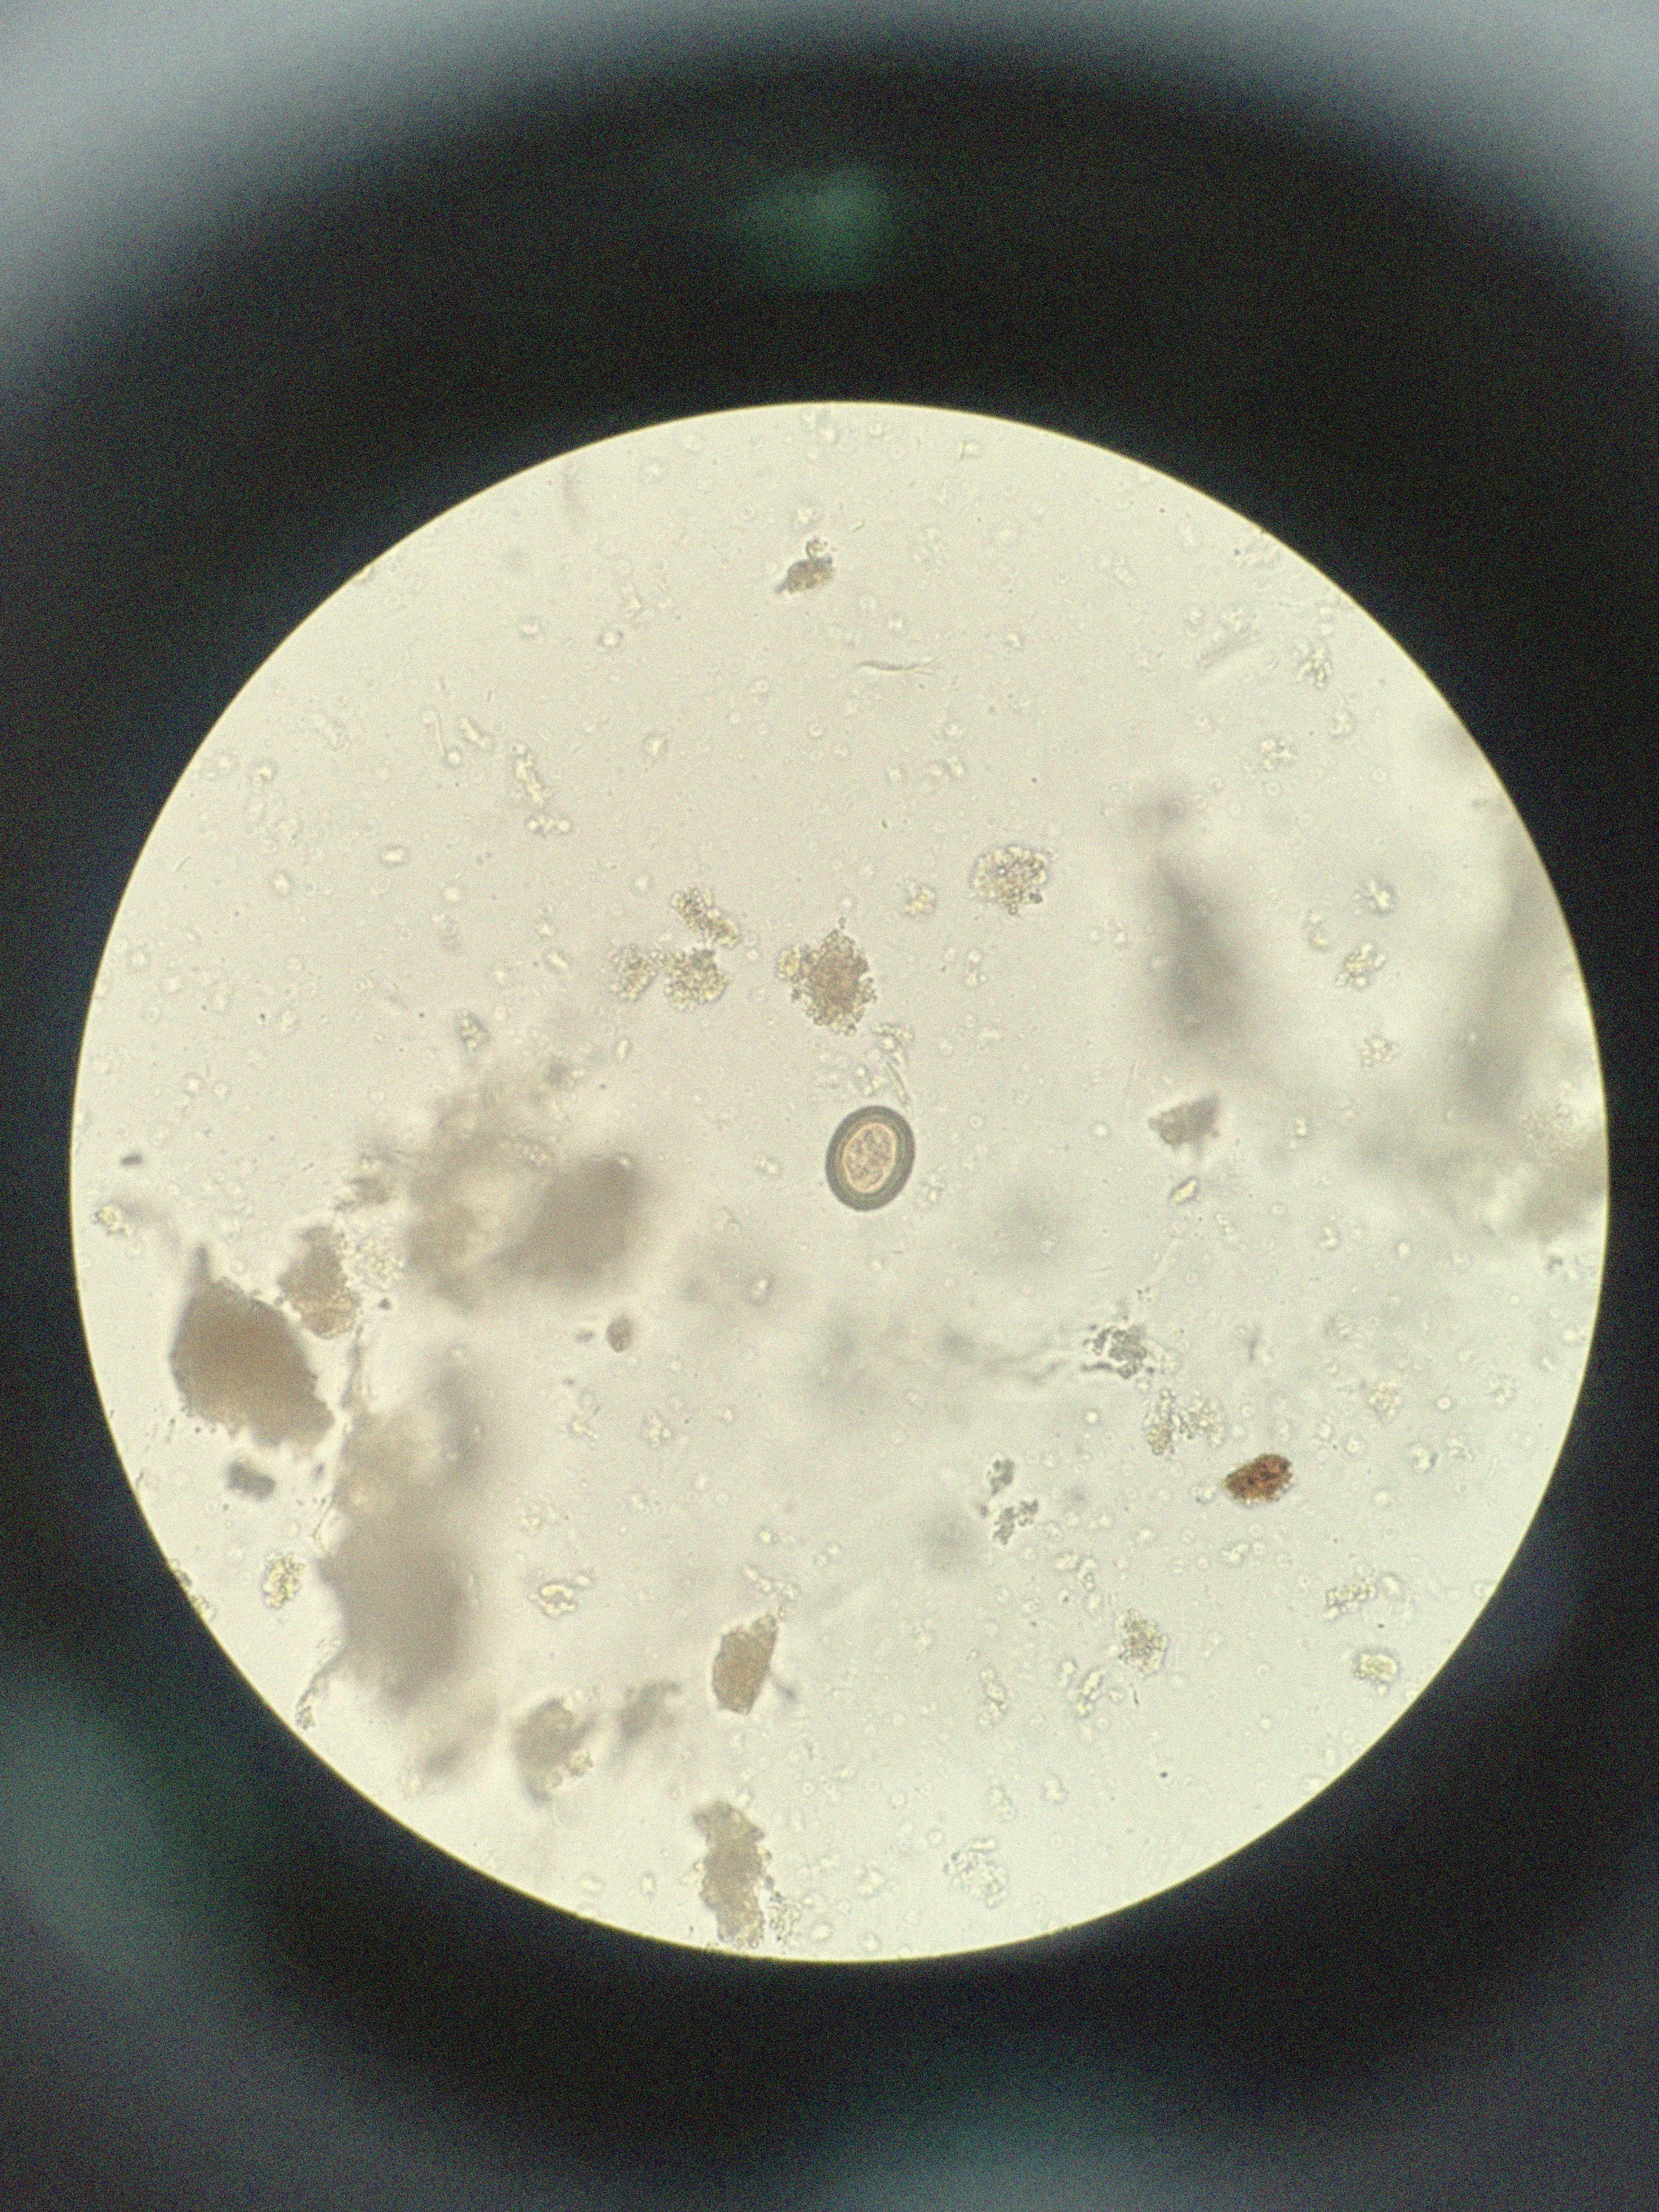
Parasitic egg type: Taenia spp. egg